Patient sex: F
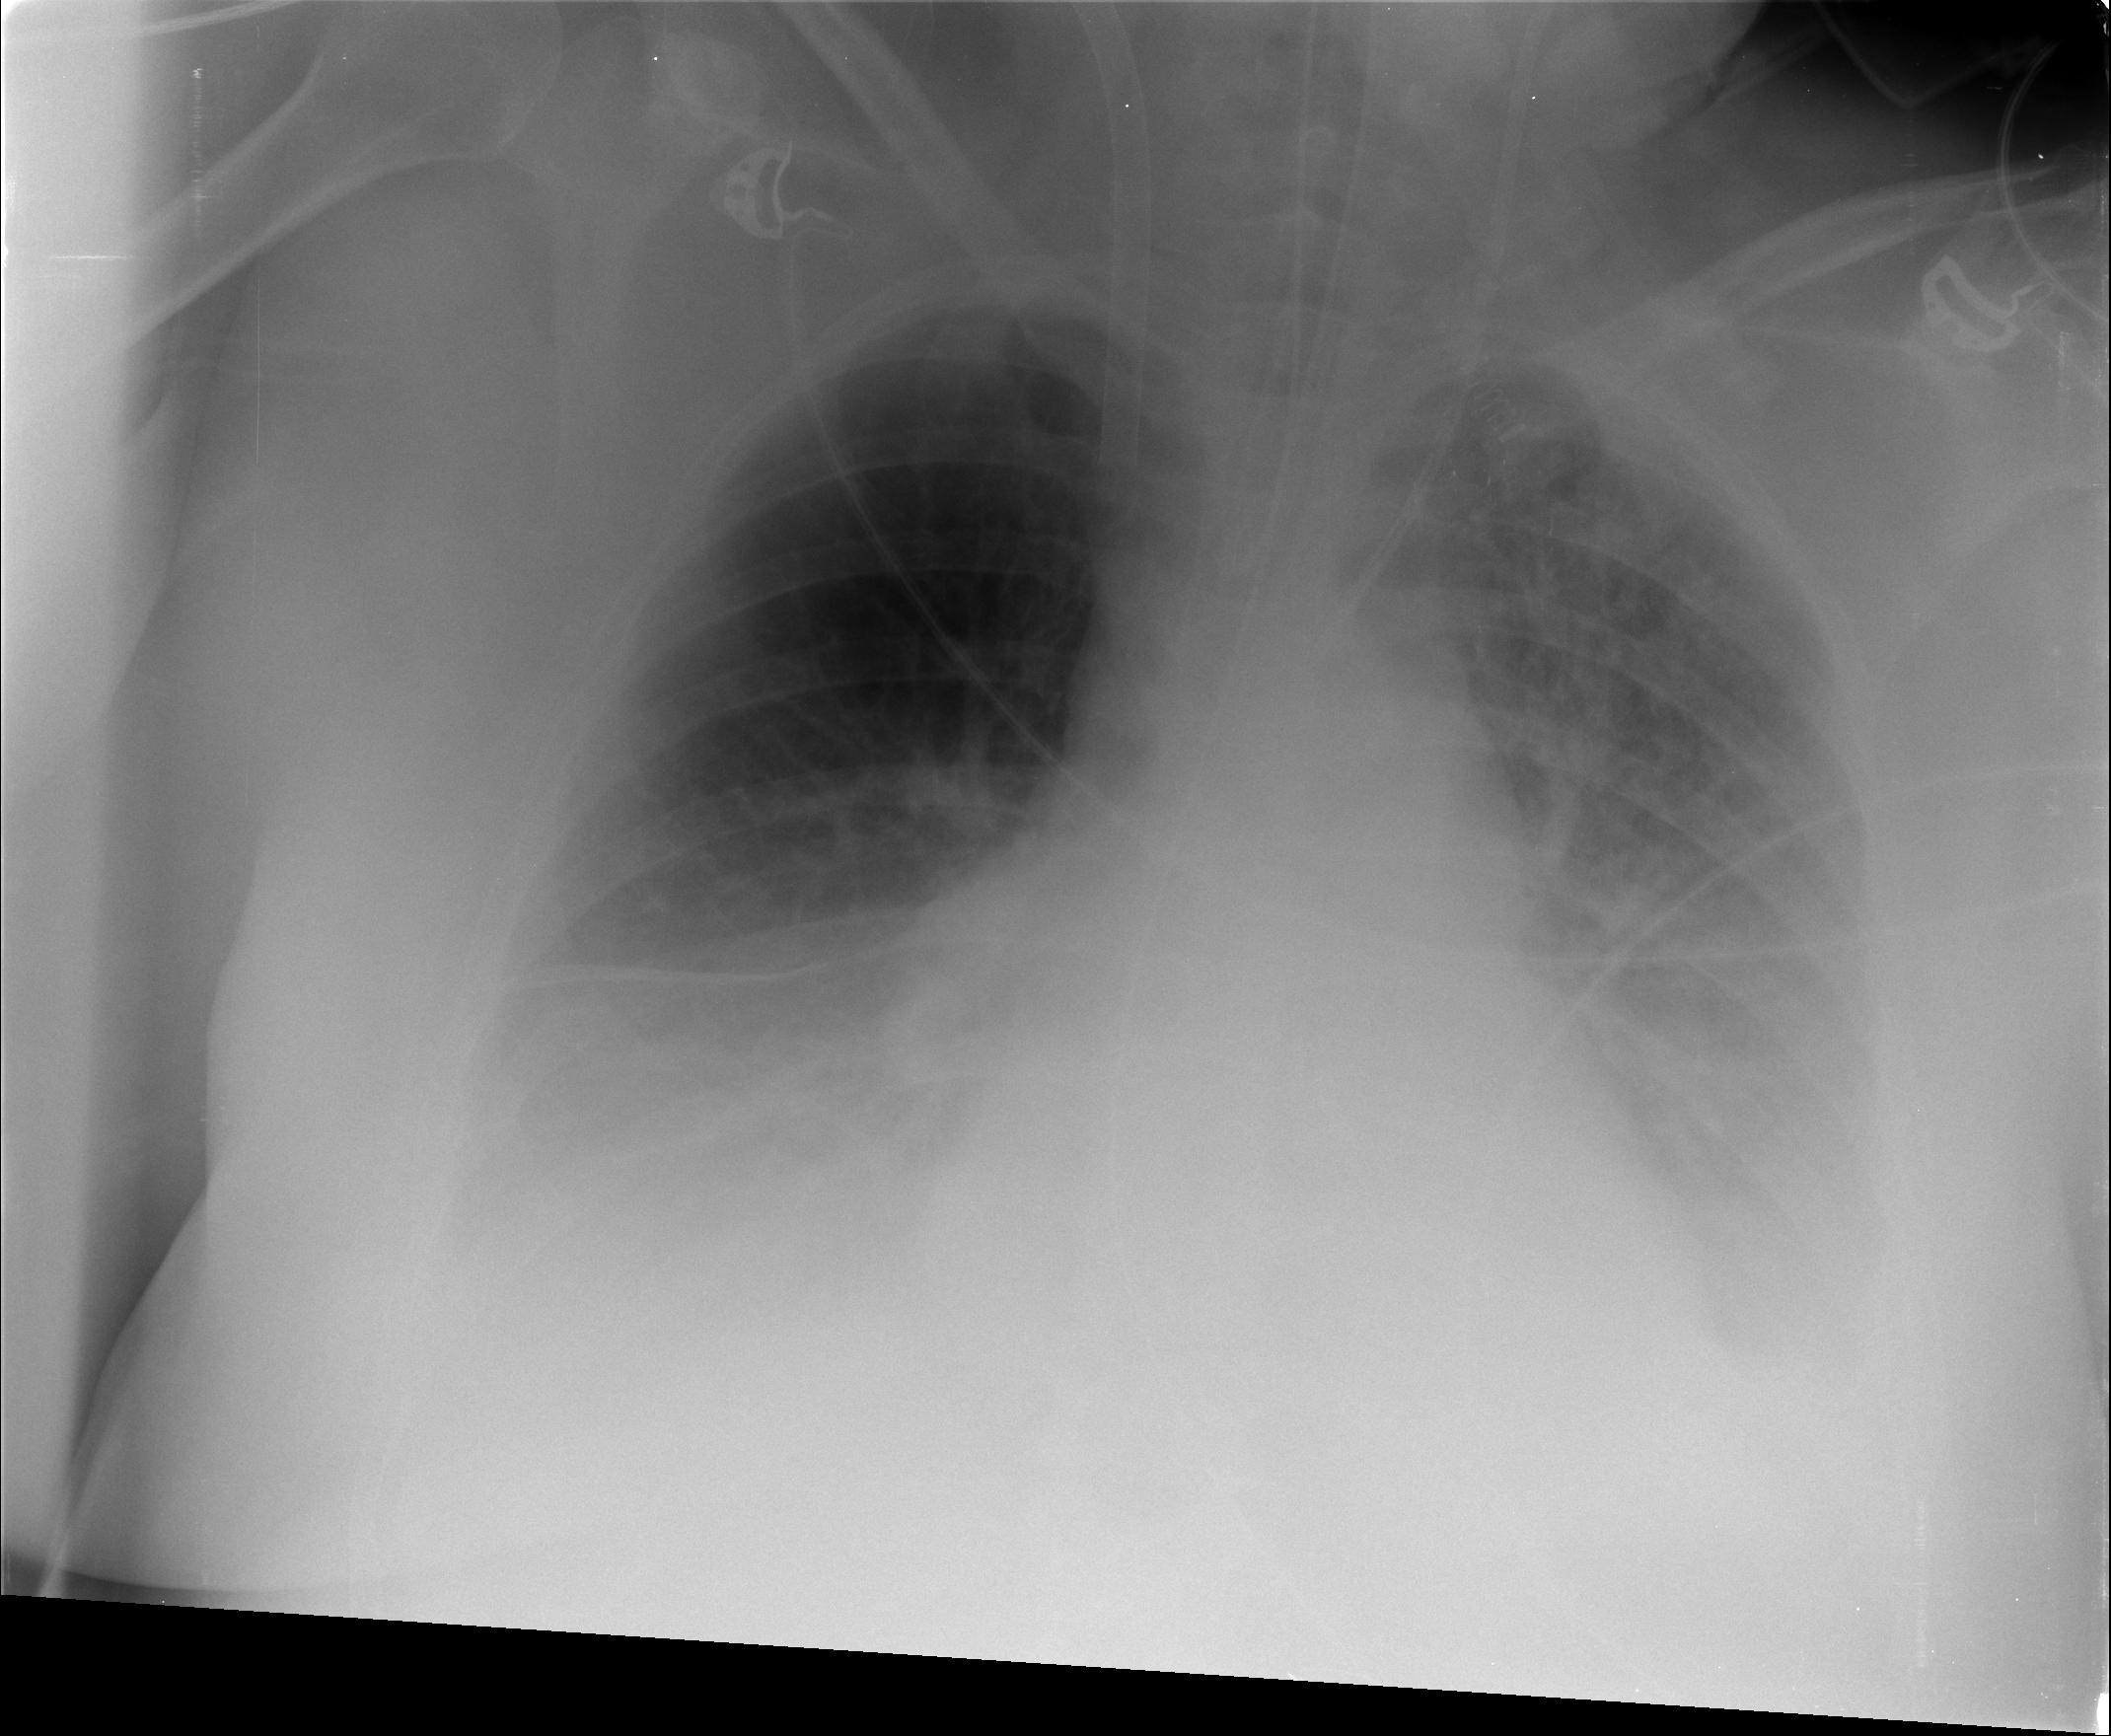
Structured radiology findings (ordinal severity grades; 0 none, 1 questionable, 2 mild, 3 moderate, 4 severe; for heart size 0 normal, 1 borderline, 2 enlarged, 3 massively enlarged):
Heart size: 0
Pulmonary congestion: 1
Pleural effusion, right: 2
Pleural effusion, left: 3
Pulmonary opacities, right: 0
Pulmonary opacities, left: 3
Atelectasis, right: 2
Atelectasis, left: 3